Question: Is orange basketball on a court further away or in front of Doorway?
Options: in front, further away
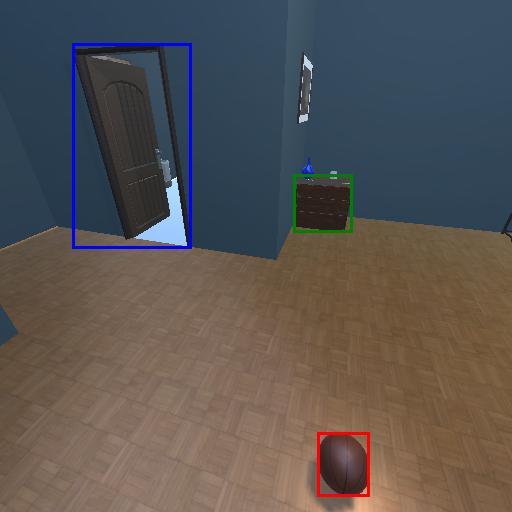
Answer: in front